Question: Given the schedule below, what is the maximum total time (in minutes) a person can spend in lectures? The selected schedule MUST include at least one Mathematics lecture and at least one Art lecture. In the chart: blue for mathematics, green for physics, yellow for art, purple for music, and orange for physical education. All time nodes are integer multiples of 10 minutes.
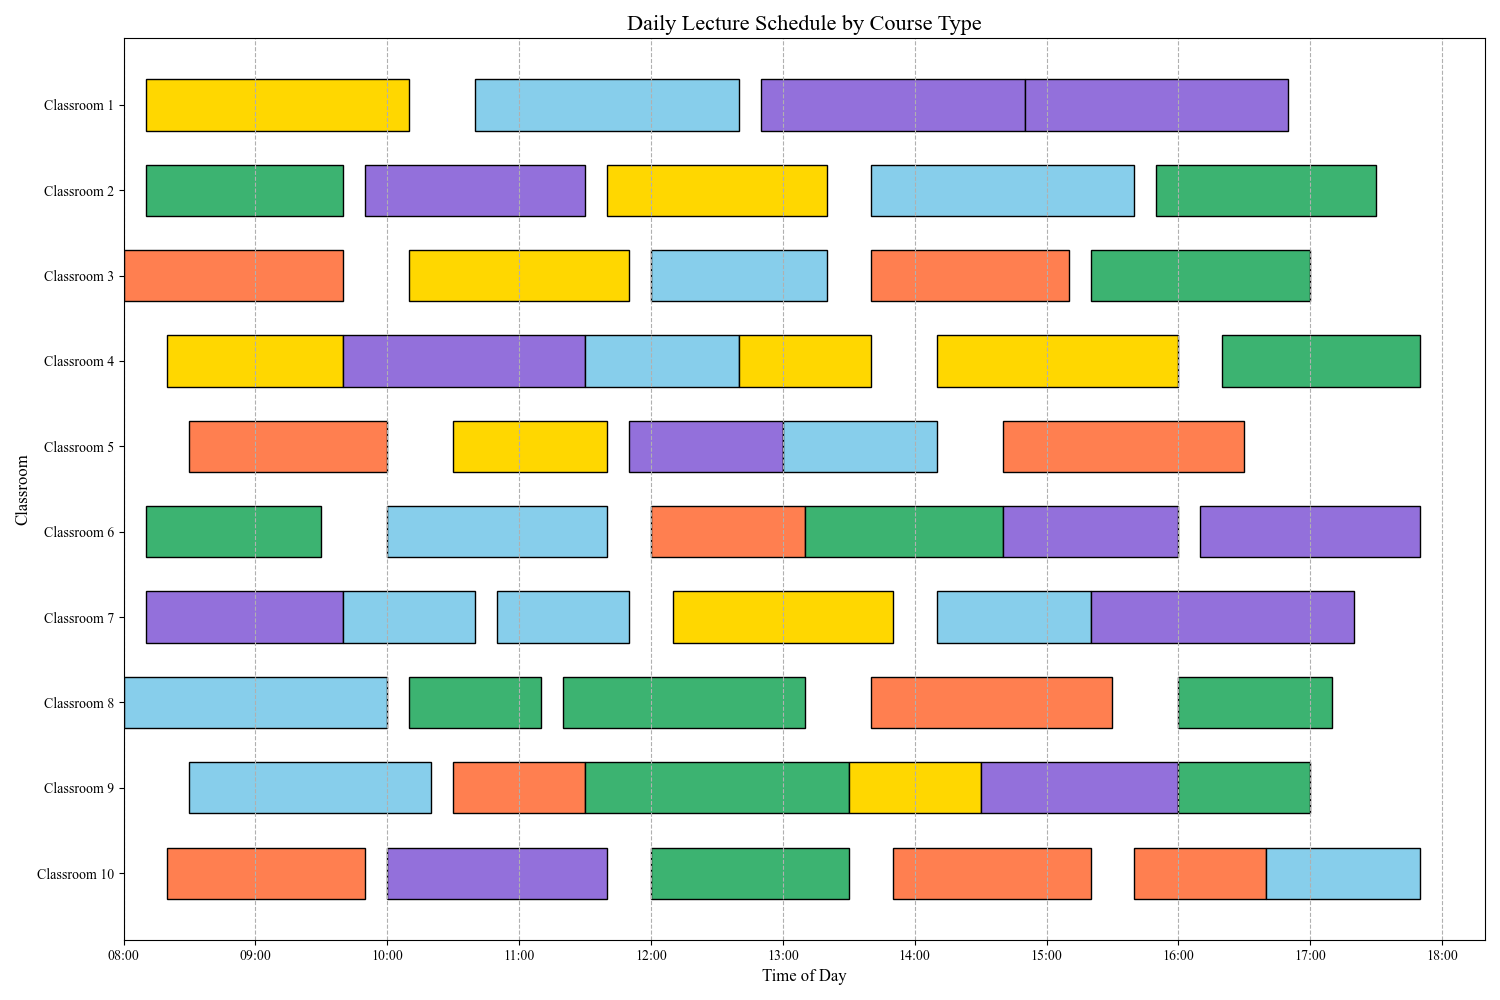
Answer: 580